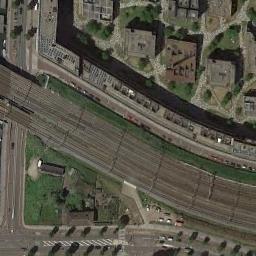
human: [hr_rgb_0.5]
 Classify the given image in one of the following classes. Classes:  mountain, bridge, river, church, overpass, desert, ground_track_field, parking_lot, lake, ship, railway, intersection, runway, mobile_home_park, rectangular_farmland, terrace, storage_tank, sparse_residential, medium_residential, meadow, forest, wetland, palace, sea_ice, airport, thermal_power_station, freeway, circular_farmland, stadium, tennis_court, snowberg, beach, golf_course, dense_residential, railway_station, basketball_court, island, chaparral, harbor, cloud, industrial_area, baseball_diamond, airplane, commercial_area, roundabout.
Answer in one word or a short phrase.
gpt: railway